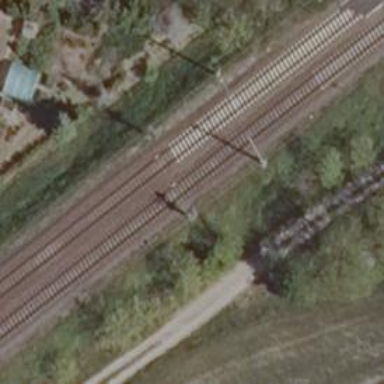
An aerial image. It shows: Signal light at railway crossing.